Question: I have a query that I'm trying to consolidate onto 1 line using SQL server.
It keeps forcing me to group by the 'Frequency' column but I only want to group by the 'UserId'. Can anyone let me know what I'm doing wrong.
CODE:
'''
SELECT userid, frequency,
(select count(frequency) where frequency = 1) AS Onetime,
(select count(frequency) where frequency = 2) AS Daily,
(select count(frequency) where frequency = 3) AS Weekly,
(select count(frequency) where frequency = 4) AS Fortnightly,
(select count(frequency) where frequency = 5) AS Monthly,
(select count(frequency) where frequency = 6) AS Quarterly,
(select count(frequency) where frequency = 7) AS SemiAnnual,
(select count(frequency) where frequency = 8) AS Annual
FROM AppTasks
where userid = 'userid@gmail.com'
group by UserID, Frequency
'''
Data:

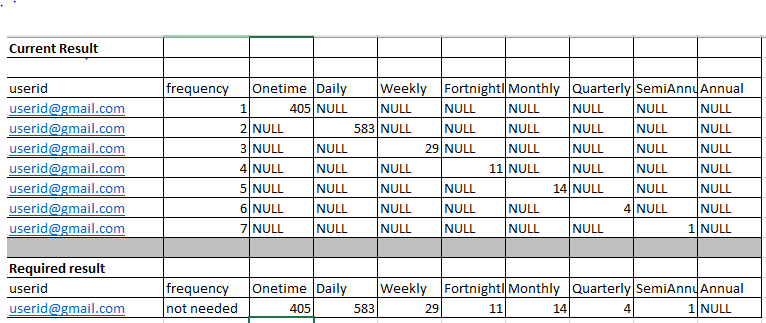
Answer: Could you try this?
'''
SELECT userid,
SUM(CASE WHEN frequency = 1 THEN 1 ELSE 0 END) AS Onetime,
SUM(CASE WHEN frequency = 2 THEN 1 ELSE 0 END) AS Daily,
SUM(CASE WHEN frequency = 3 THEN 1 ELSE 0 END) AS Weekly,
SUM(CASE WHEN frequency = 4 THEN 1 ELSE 0 END) AS Fortnightly,
SUM(CASE WHEN frequency = 5 THEN 1 ELSE 0 END) AS Monthly,
SUM(CASE WHEN frequency = 6 THEN 1 ELSE 0 END) AS Quarterly,
SUM(CASE WHEN frequency = 7 THEN 1 ELSE 0 END) AS SemiAnnual,
FROM AppTasks
where userid = 'userid@gmail.com'
group by UserID;
'''